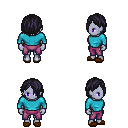
a pixel art fantasy rpg character, female body template, dark elf, purple skin, teal long-sleeve shirt, magenta pants, raven bangs hairstyle, brown slippers, four views (front, back, left, right), 2x2 character sprite sheet, small pixel art, hard edges, no anti-aliasing